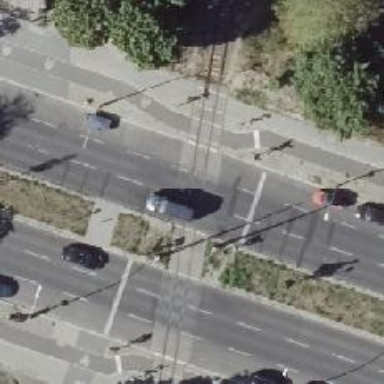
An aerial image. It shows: Level crossing on the railway with lights and full barrier.